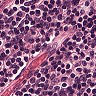
Metastatic tissue present: no